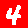
Digit: 4